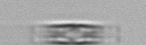
Label: pennate